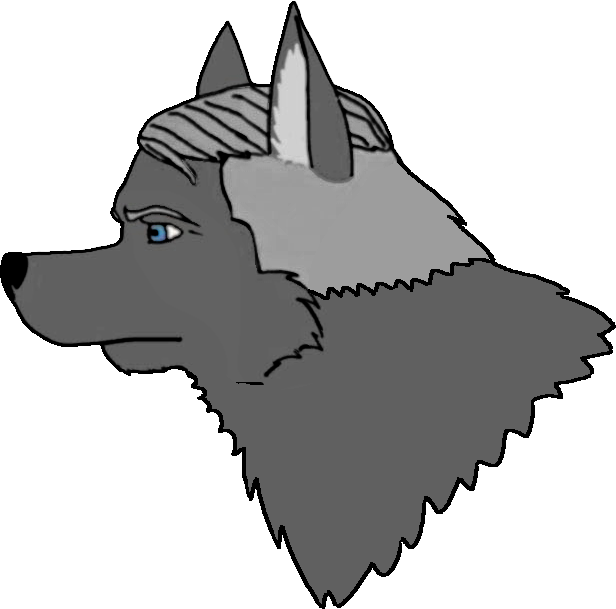
Label: 5_Animal